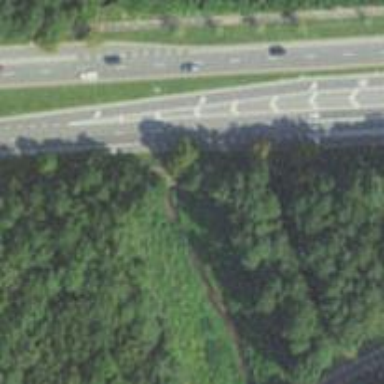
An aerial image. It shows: Primary link highway.